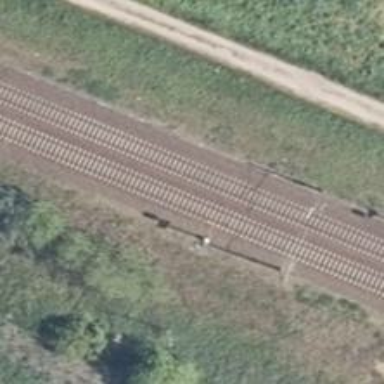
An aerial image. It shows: Railway with electrified contact lines.